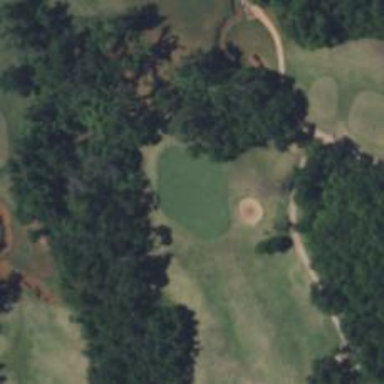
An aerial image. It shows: Golf hole.